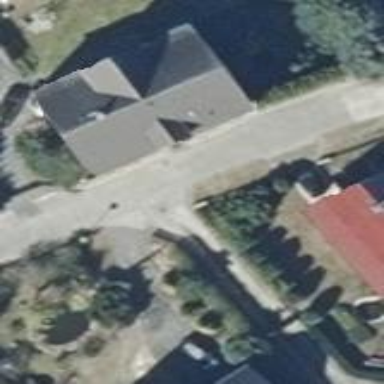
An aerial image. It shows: Simple and straightforward house.